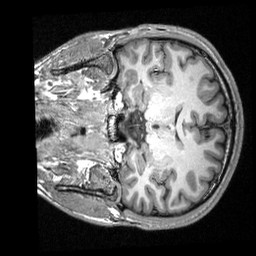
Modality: T1w
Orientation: coronal
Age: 19
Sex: male
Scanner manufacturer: siemens
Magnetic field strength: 3 T
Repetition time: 2.53 s
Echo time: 0.00309 s